Interaction volume radius: 10 \u00c5
Interaction volume height: 30 \u00c5
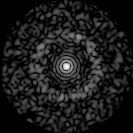
Disorder parameter: 0.8433